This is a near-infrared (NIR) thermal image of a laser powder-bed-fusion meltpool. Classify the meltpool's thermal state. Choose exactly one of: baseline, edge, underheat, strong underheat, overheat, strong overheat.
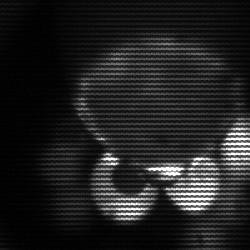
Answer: edge